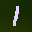
Label: 1